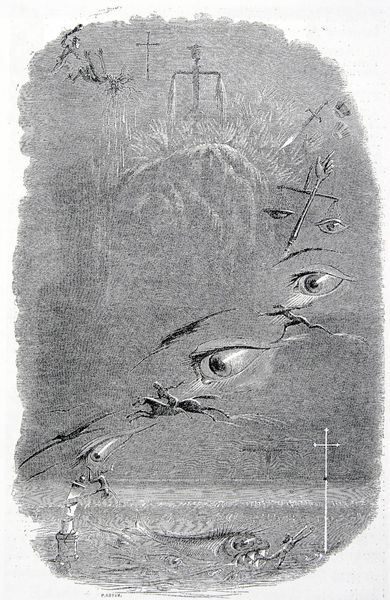
Titel: "First Dream - Crime and Expiation", "Erster Traum - Verbrechen und Sühne"
Künstler: P. Soyer
Schlagwörter: berg, felsen, hand, himmel, mann, meer, schatten, wasser, weiß, menschen, see, grau, licht, schwarz, zeichnung, blick, gras, augen, blicke, gesicht, hände, gräser, horizont, hügel, vögel, gewässer, figur, augenbrauen, fliegen, pferd, reiter, holzschnitt, spuren, grafik, graphik, figuren, luft, zeigefinger, ernst, brauen, pupillen, lider, surreal, surrealismus, flucht, waage, kreuz, flug, schweben, dali, druck, schraffur, stich, schwarzweiß, schwert, rennen, fisch, gerechtigkeit, zähne, kreuze, springen, christlich, fall, sturz, säulenbasis, kupferstich, keule, schwebend, fische, raubfisch, max, schwarzwei, lüfte, augenpaar, dekalkomanie, augenpaare, graqu, surreaal, schwetrt